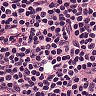
Metastatic tissue present: no